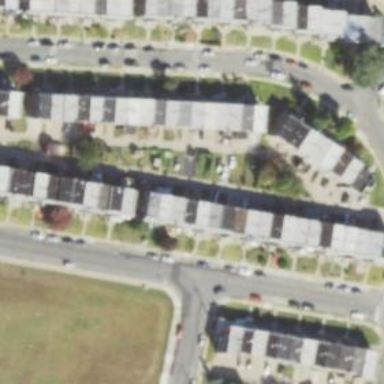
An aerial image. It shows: Alley classified as service road.